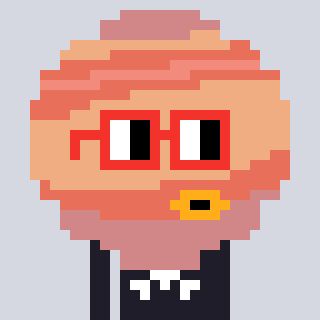
a pixel art character with square red glasses, a jupiter-shaped head and a grayscale-colored body on a cool background